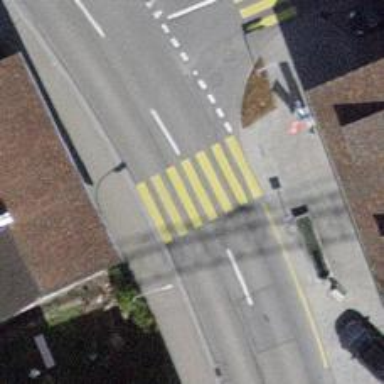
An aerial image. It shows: Zebra crossing on the road.